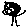
Label: tree